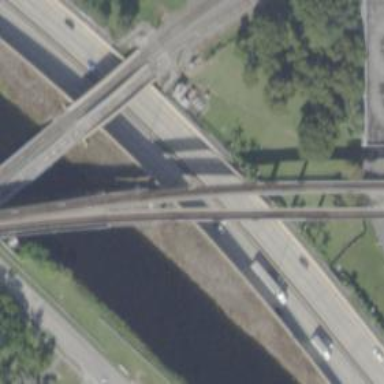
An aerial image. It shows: Bridge with electrified rail.